Question: I'm working on a polygon slicing algorithm and found a solution to slice a polygon into n-parts.
The problem is that I just know the lines where the polygon needs to be cutted and these are from a voronoi diagram.
Is there any existing algorithm to cut a polygon into n-parts by having the lines where it needs to be cutted?
Heres a picture to show what I have already:

The blue polygon needs to get sliced at the red lines to get (in this case) 7 smaller polygons.
Any idea how to solve this the most efficient way?
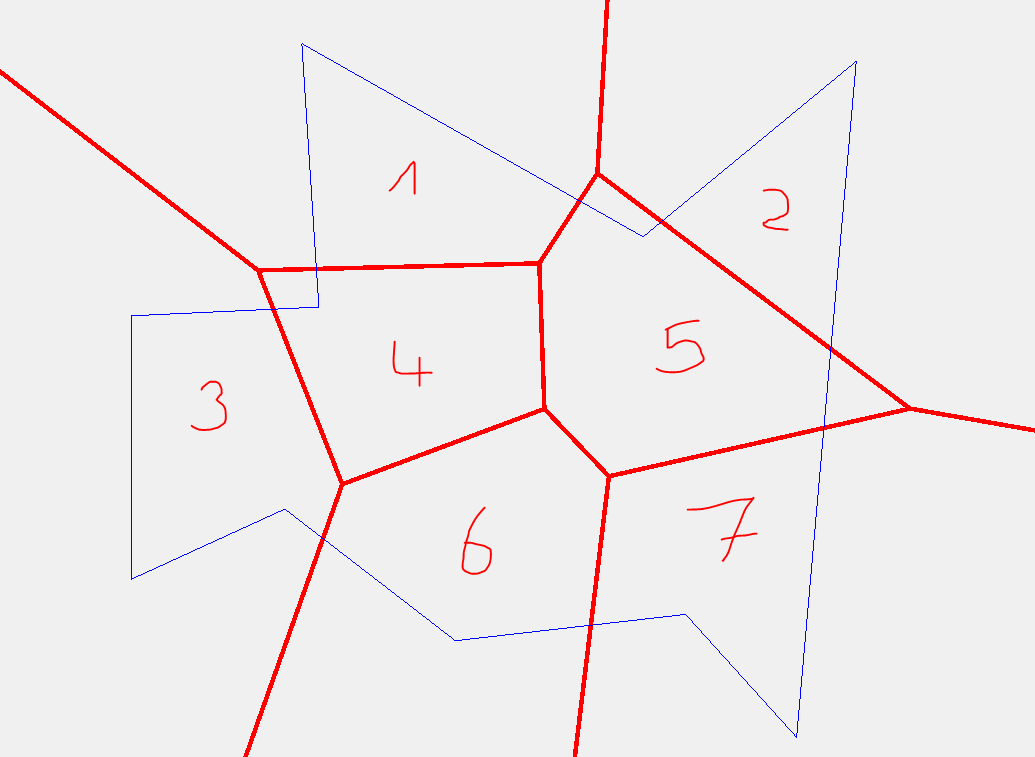
Answer: You can find intersections of your polygon with every cell of Voronoi diagram using, for example, <URL>.
AFAIK, it allows to clip polygon against open voronoi cell (polyline)

After quick check: library can only clip polyline by closed polygon, returning part of polyline that is inside the polygon. It cannot find part of polygon, cut by polyline (and it is ambiguous operation, of course).
So bounded voronoi diagram would be needed.